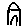
Label: house